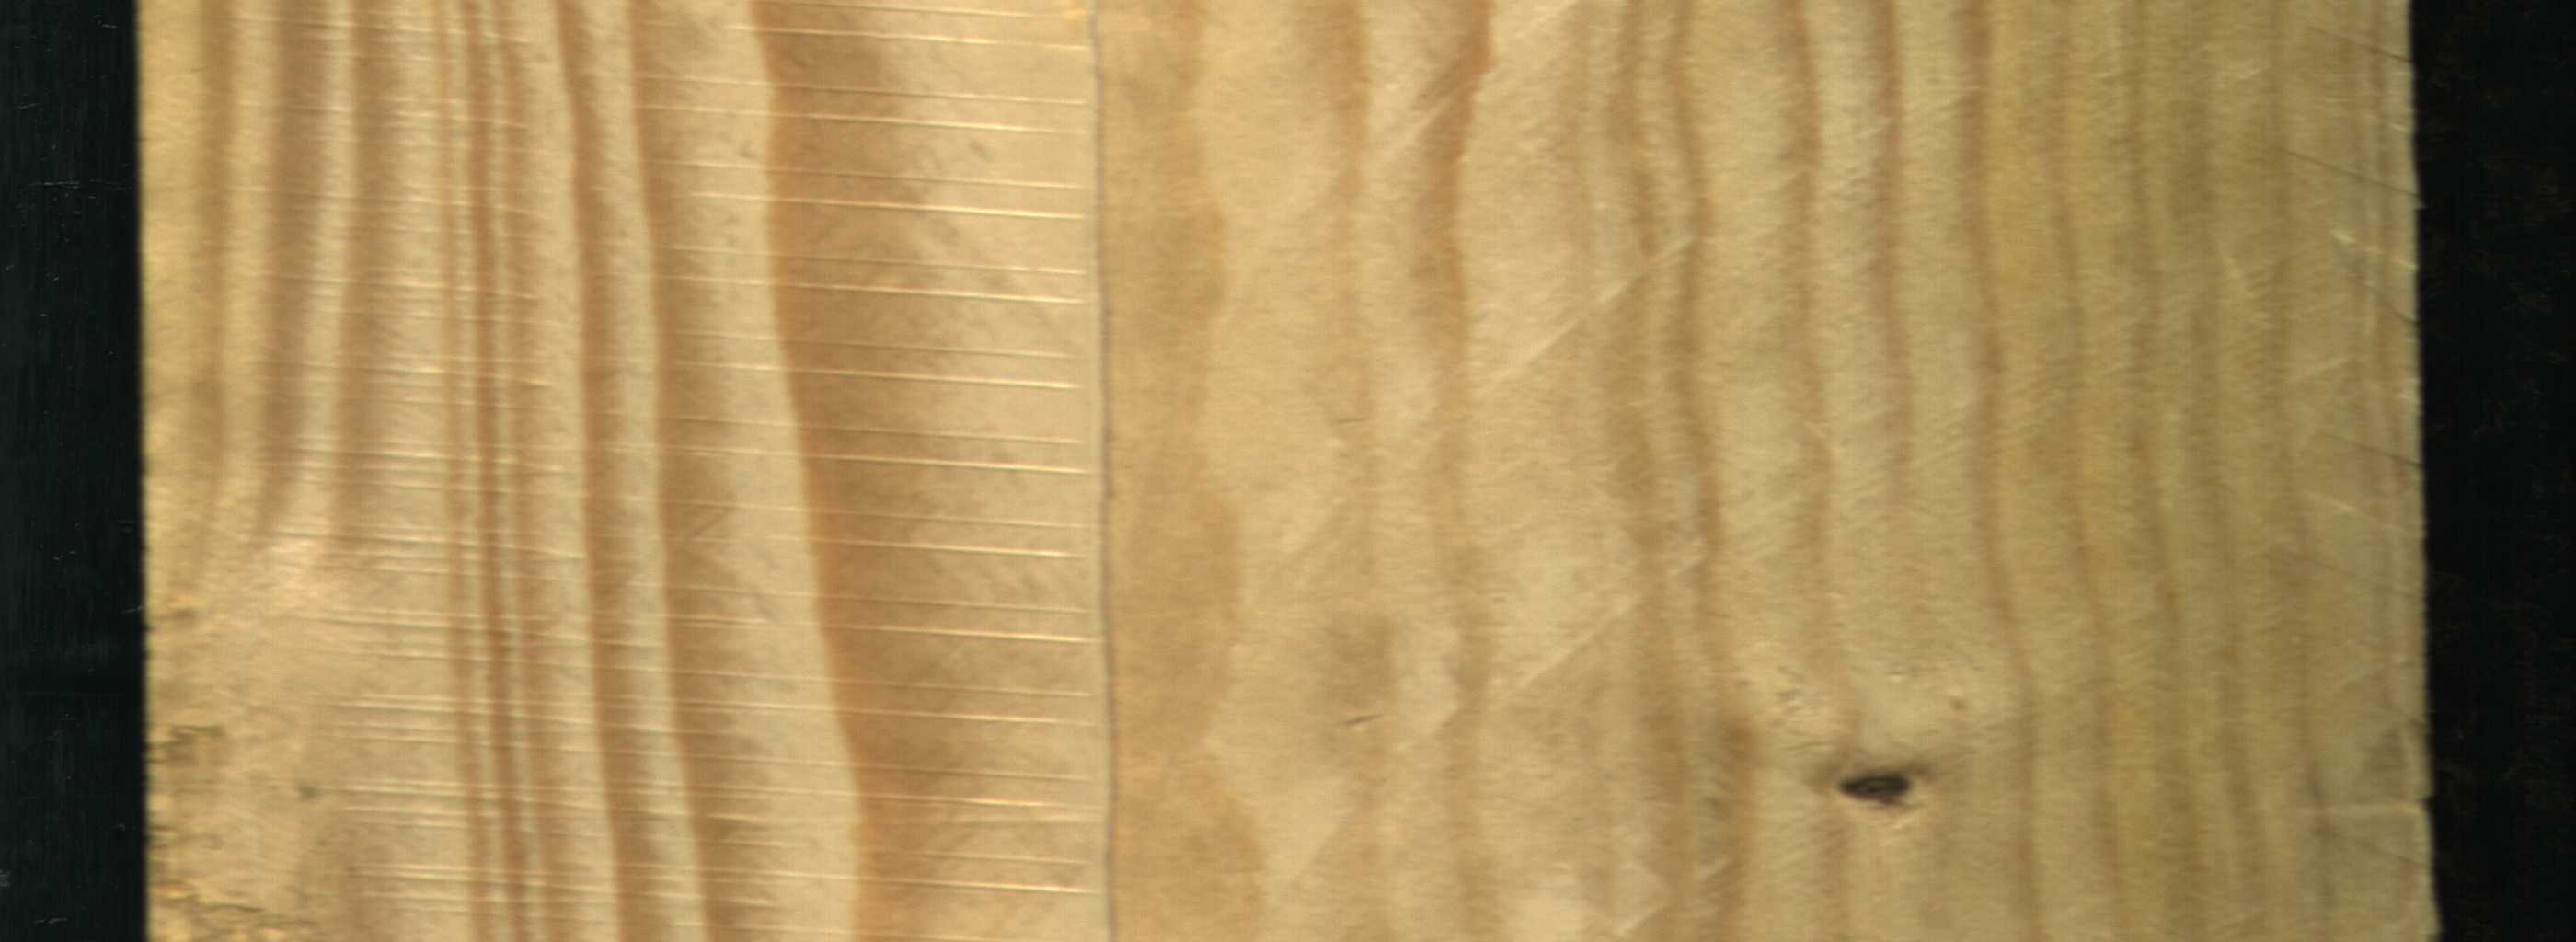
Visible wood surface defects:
Dead_Knot